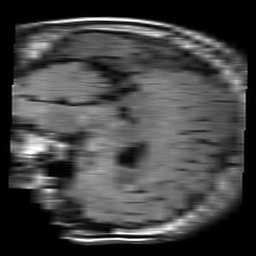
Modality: FLAIR
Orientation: sagittal
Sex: male
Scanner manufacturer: philips
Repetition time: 11 s
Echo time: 0.125 s